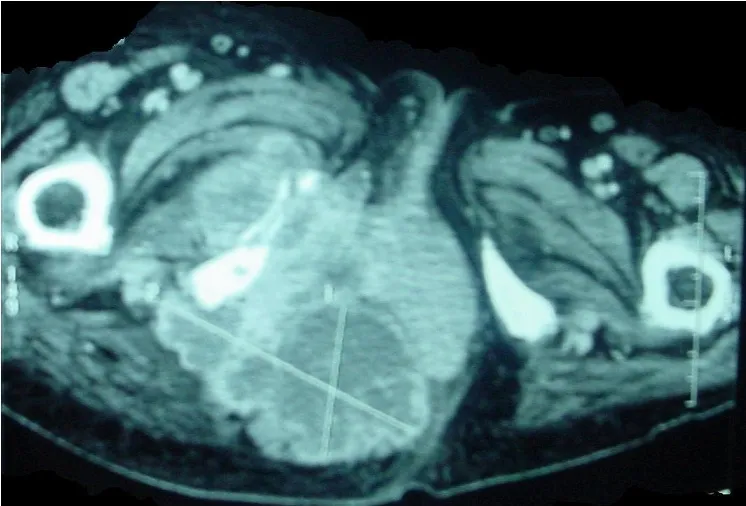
Computed tomography of the thigh: two tumors of the soft parts: left trochanter and retro ischiatic.
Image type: radiology (ct)